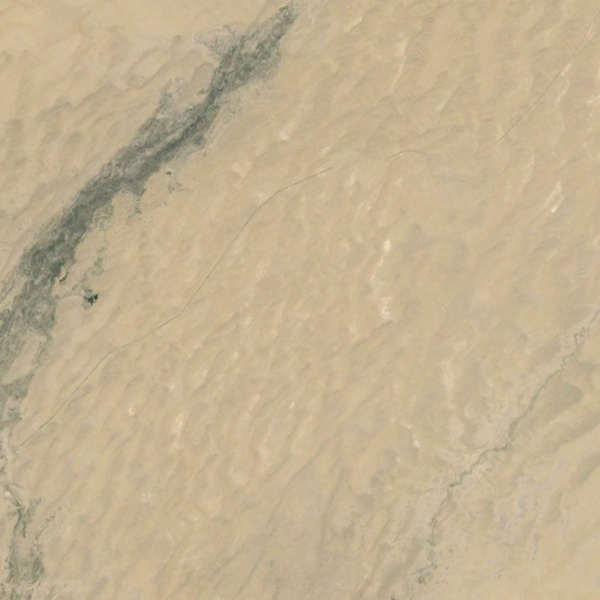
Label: Desert